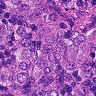
Metastatic tissue present: yes